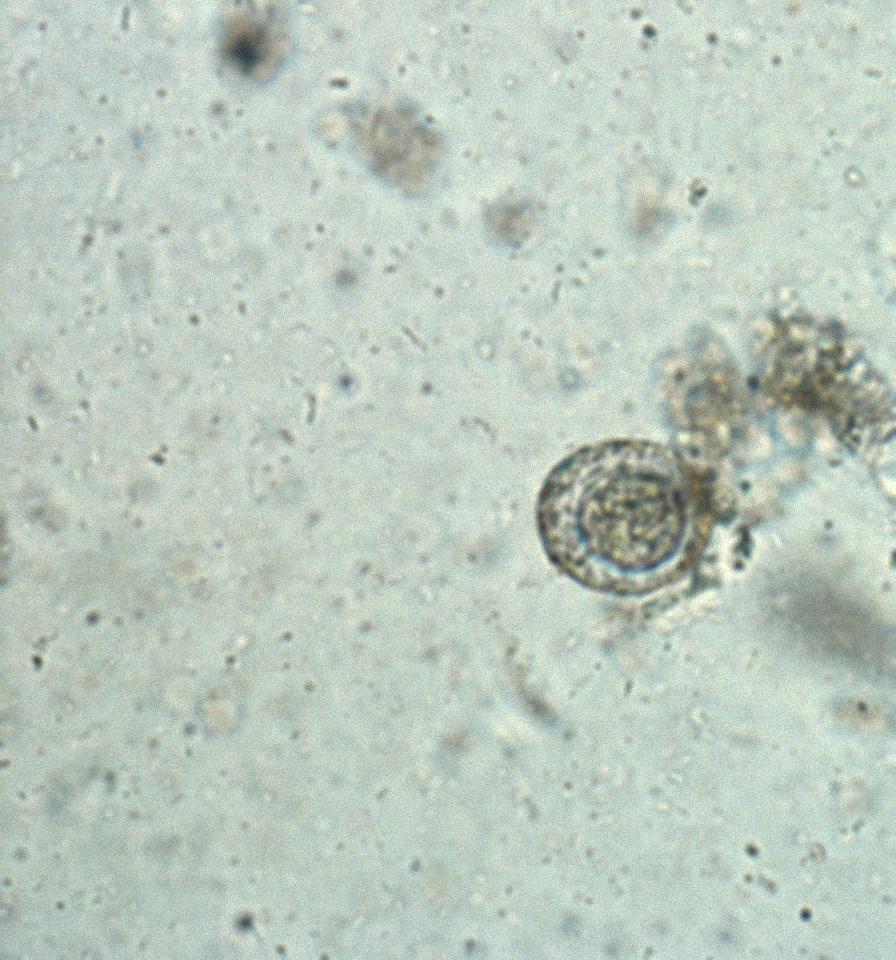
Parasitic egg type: Hymenolepis nana